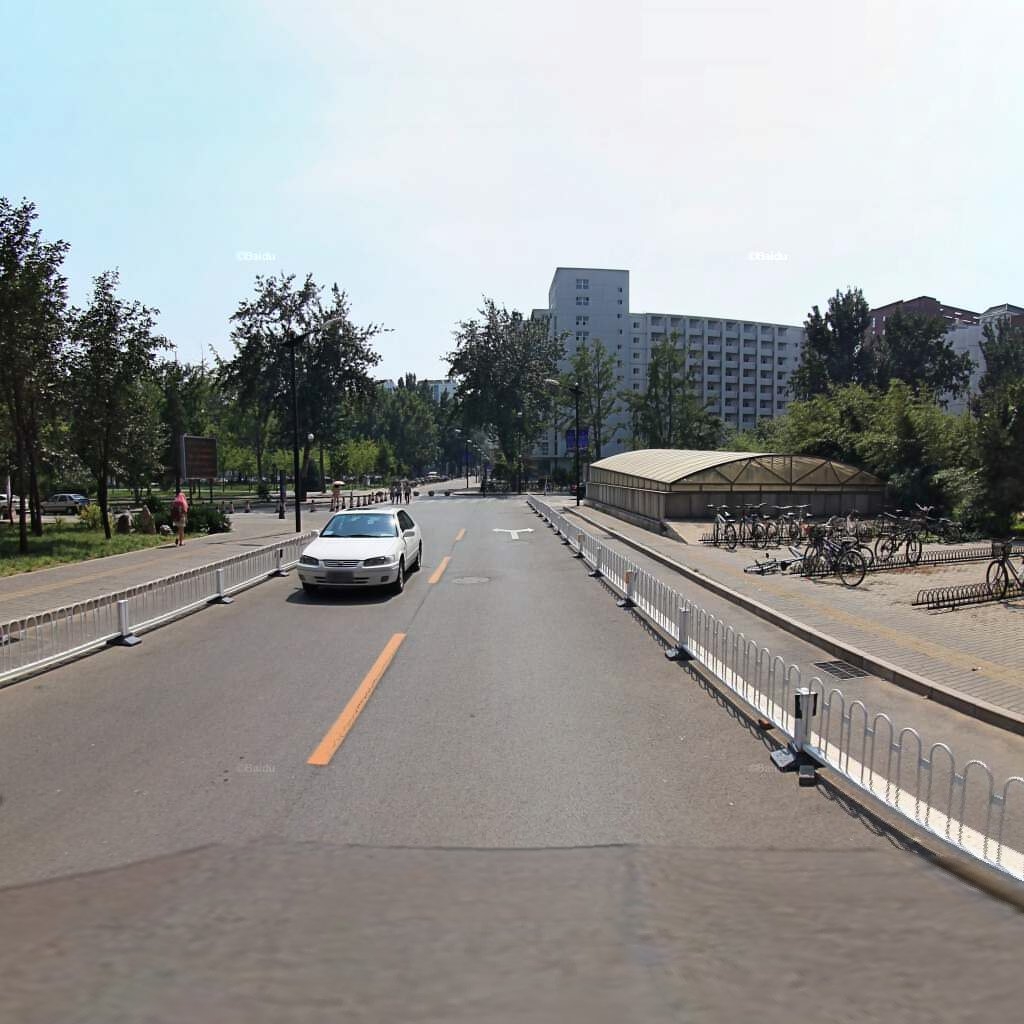
Region: Haidian
Road damage annotations: longitudinal crack, manhole cover